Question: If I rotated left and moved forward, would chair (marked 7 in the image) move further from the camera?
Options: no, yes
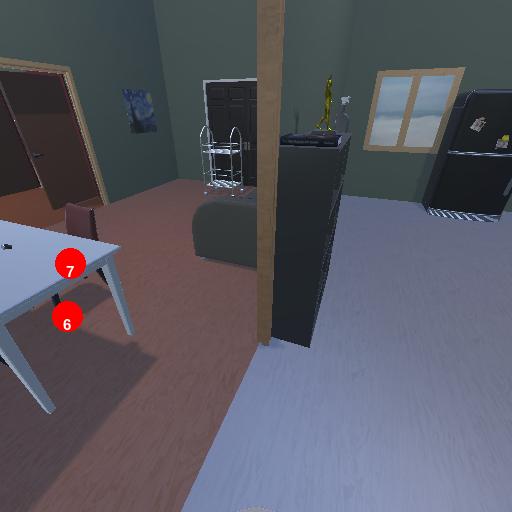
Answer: no